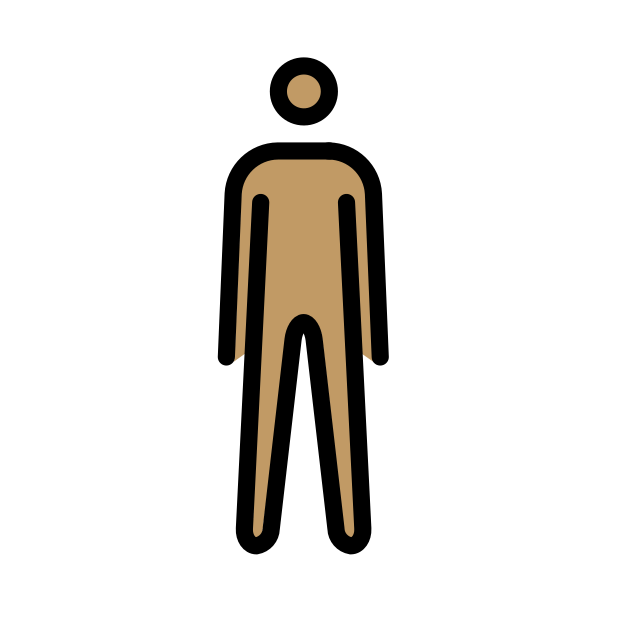
man standing: medium skin tone